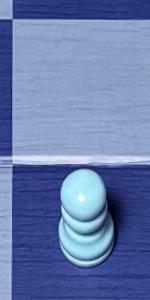
Label: Pawn_White